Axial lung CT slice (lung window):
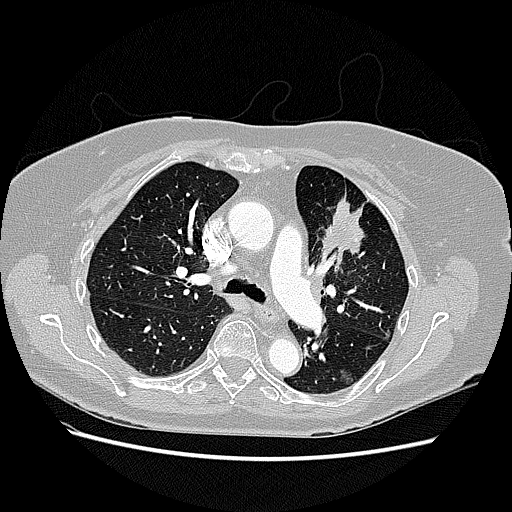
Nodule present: yes
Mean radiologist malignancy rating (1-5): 3.333